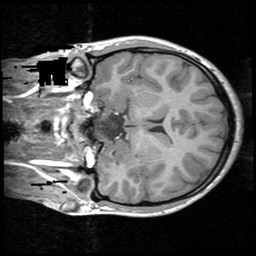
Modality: T1w
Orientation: coronal